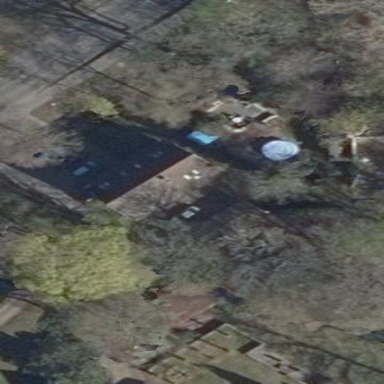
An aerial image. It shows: Detached building with gabled roof.